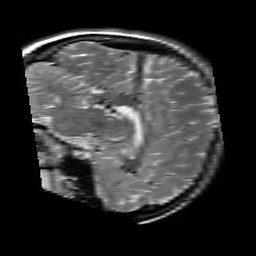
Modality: T2w
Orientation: sagittal
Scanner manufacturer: siemens
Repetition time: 3.9 s
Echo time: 0.076 s